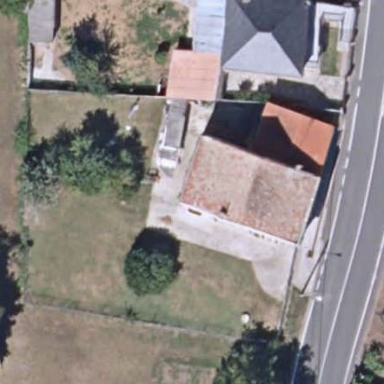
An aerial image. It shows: Simple and straightforward house.